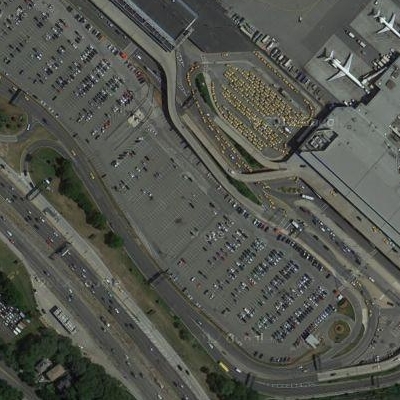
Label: gParking